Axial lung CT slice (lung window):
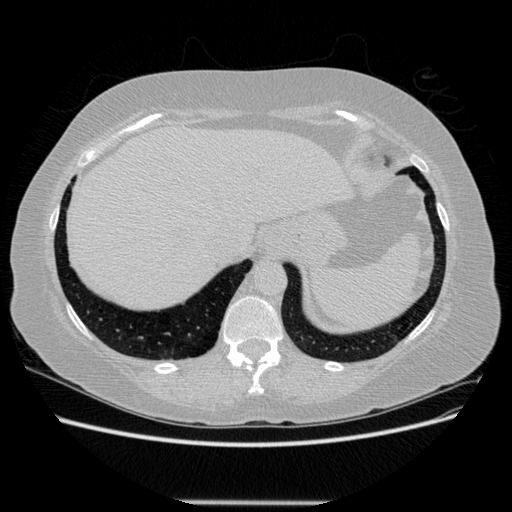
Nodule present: no